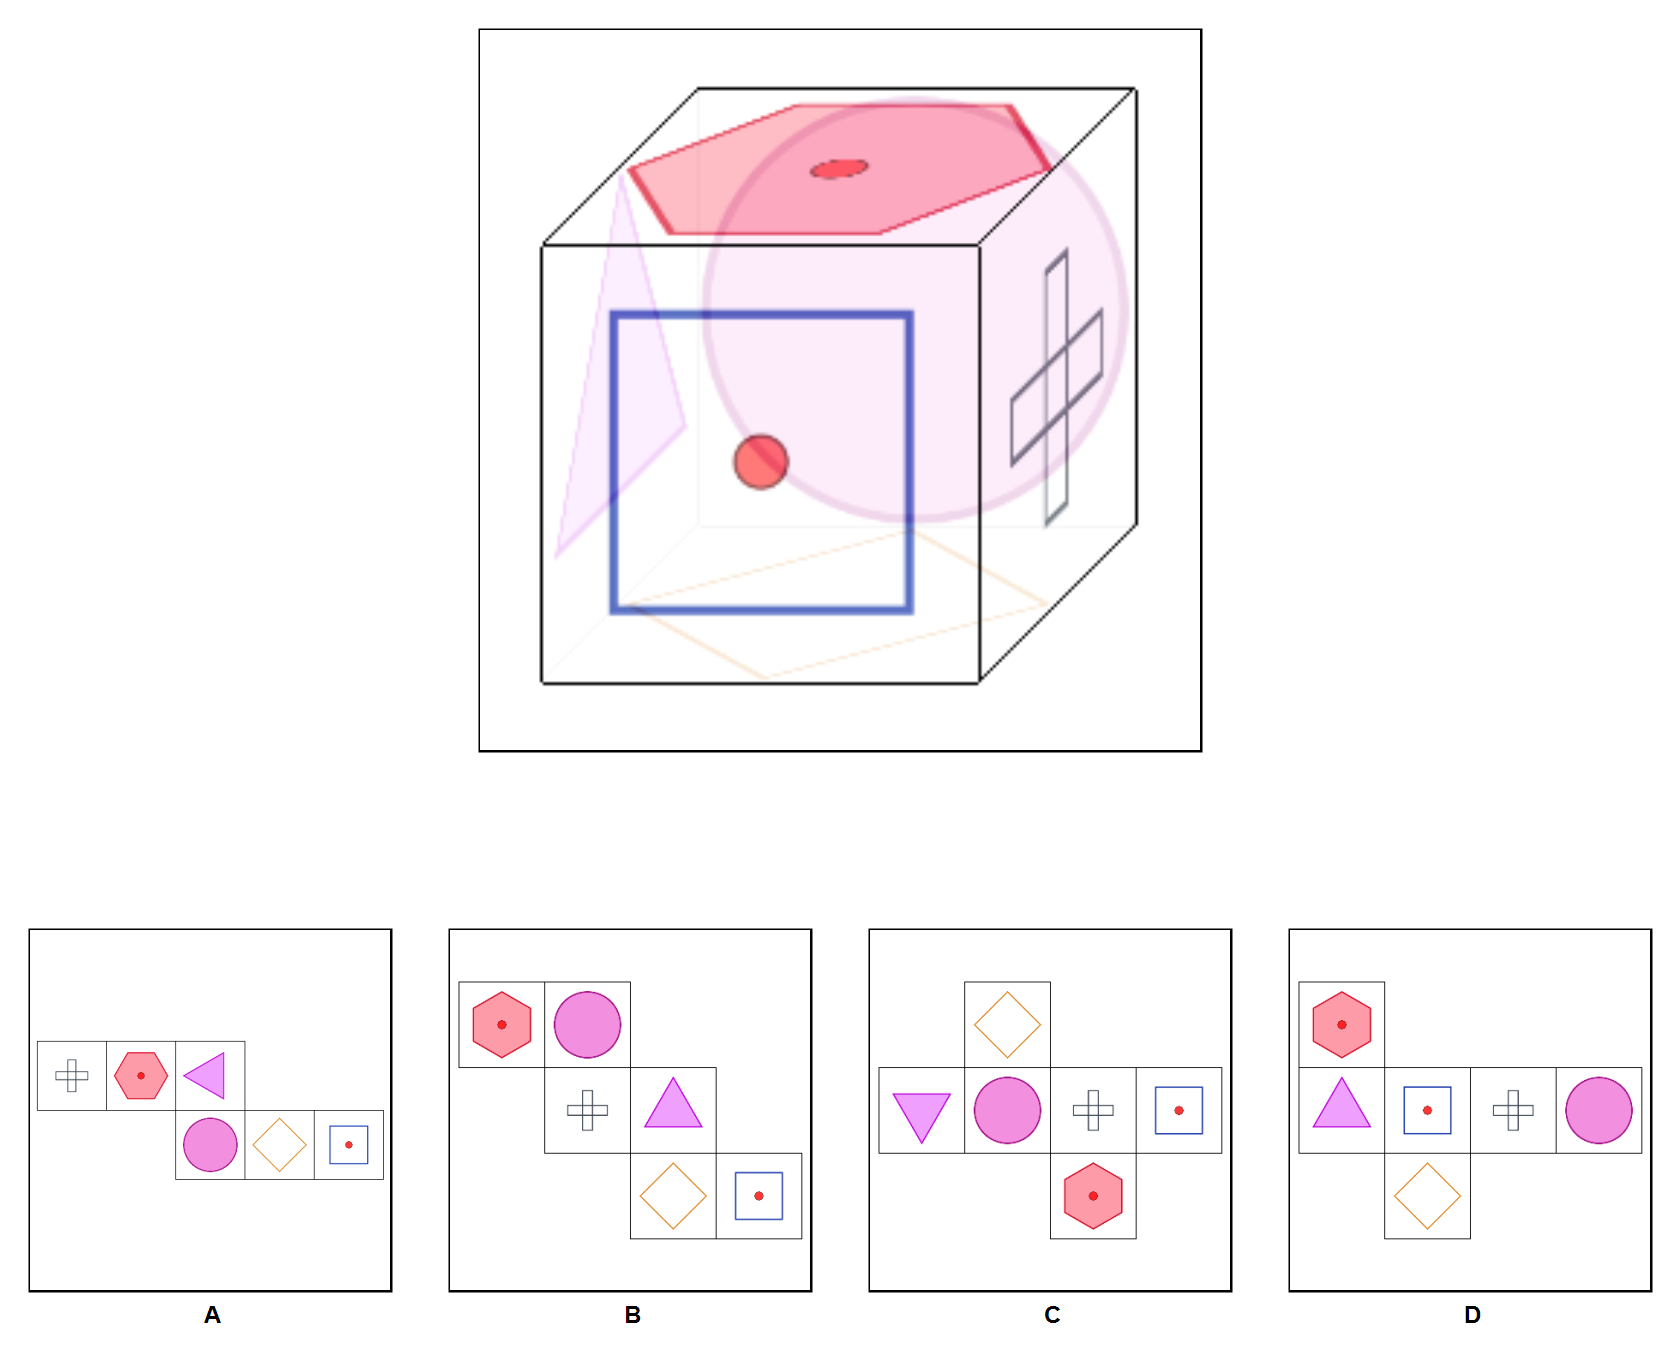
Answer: B